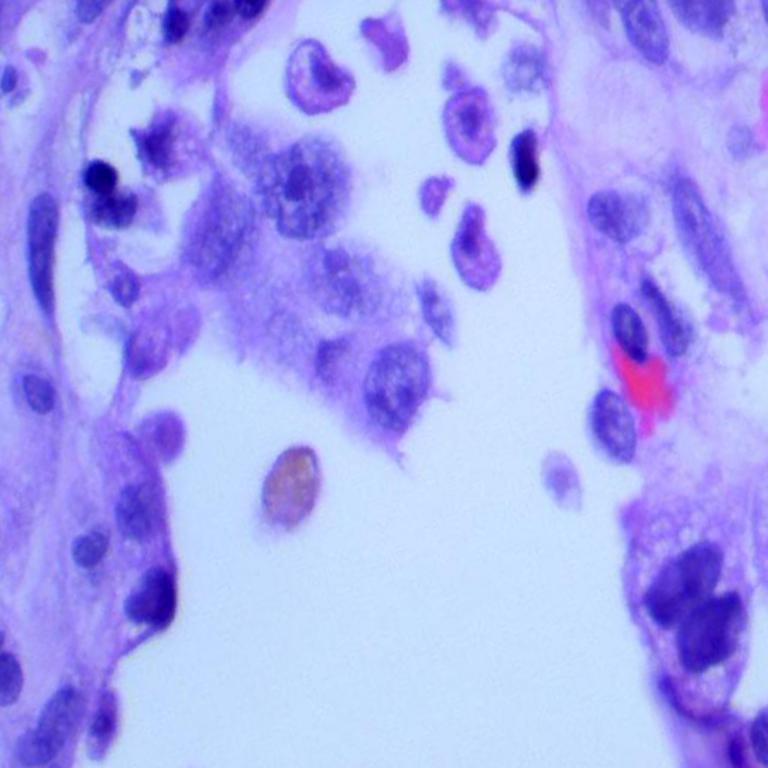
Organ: lung
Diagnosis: adenocarcinomas